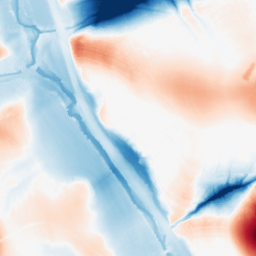
Category: morphological
Decomposition family: tophat_combined
Decomposition parameters: size: 50
Upsampling method: cubic_catmull_rom
Upsampling parameters: scale: 8
Upsampling scale: 8